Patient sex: M
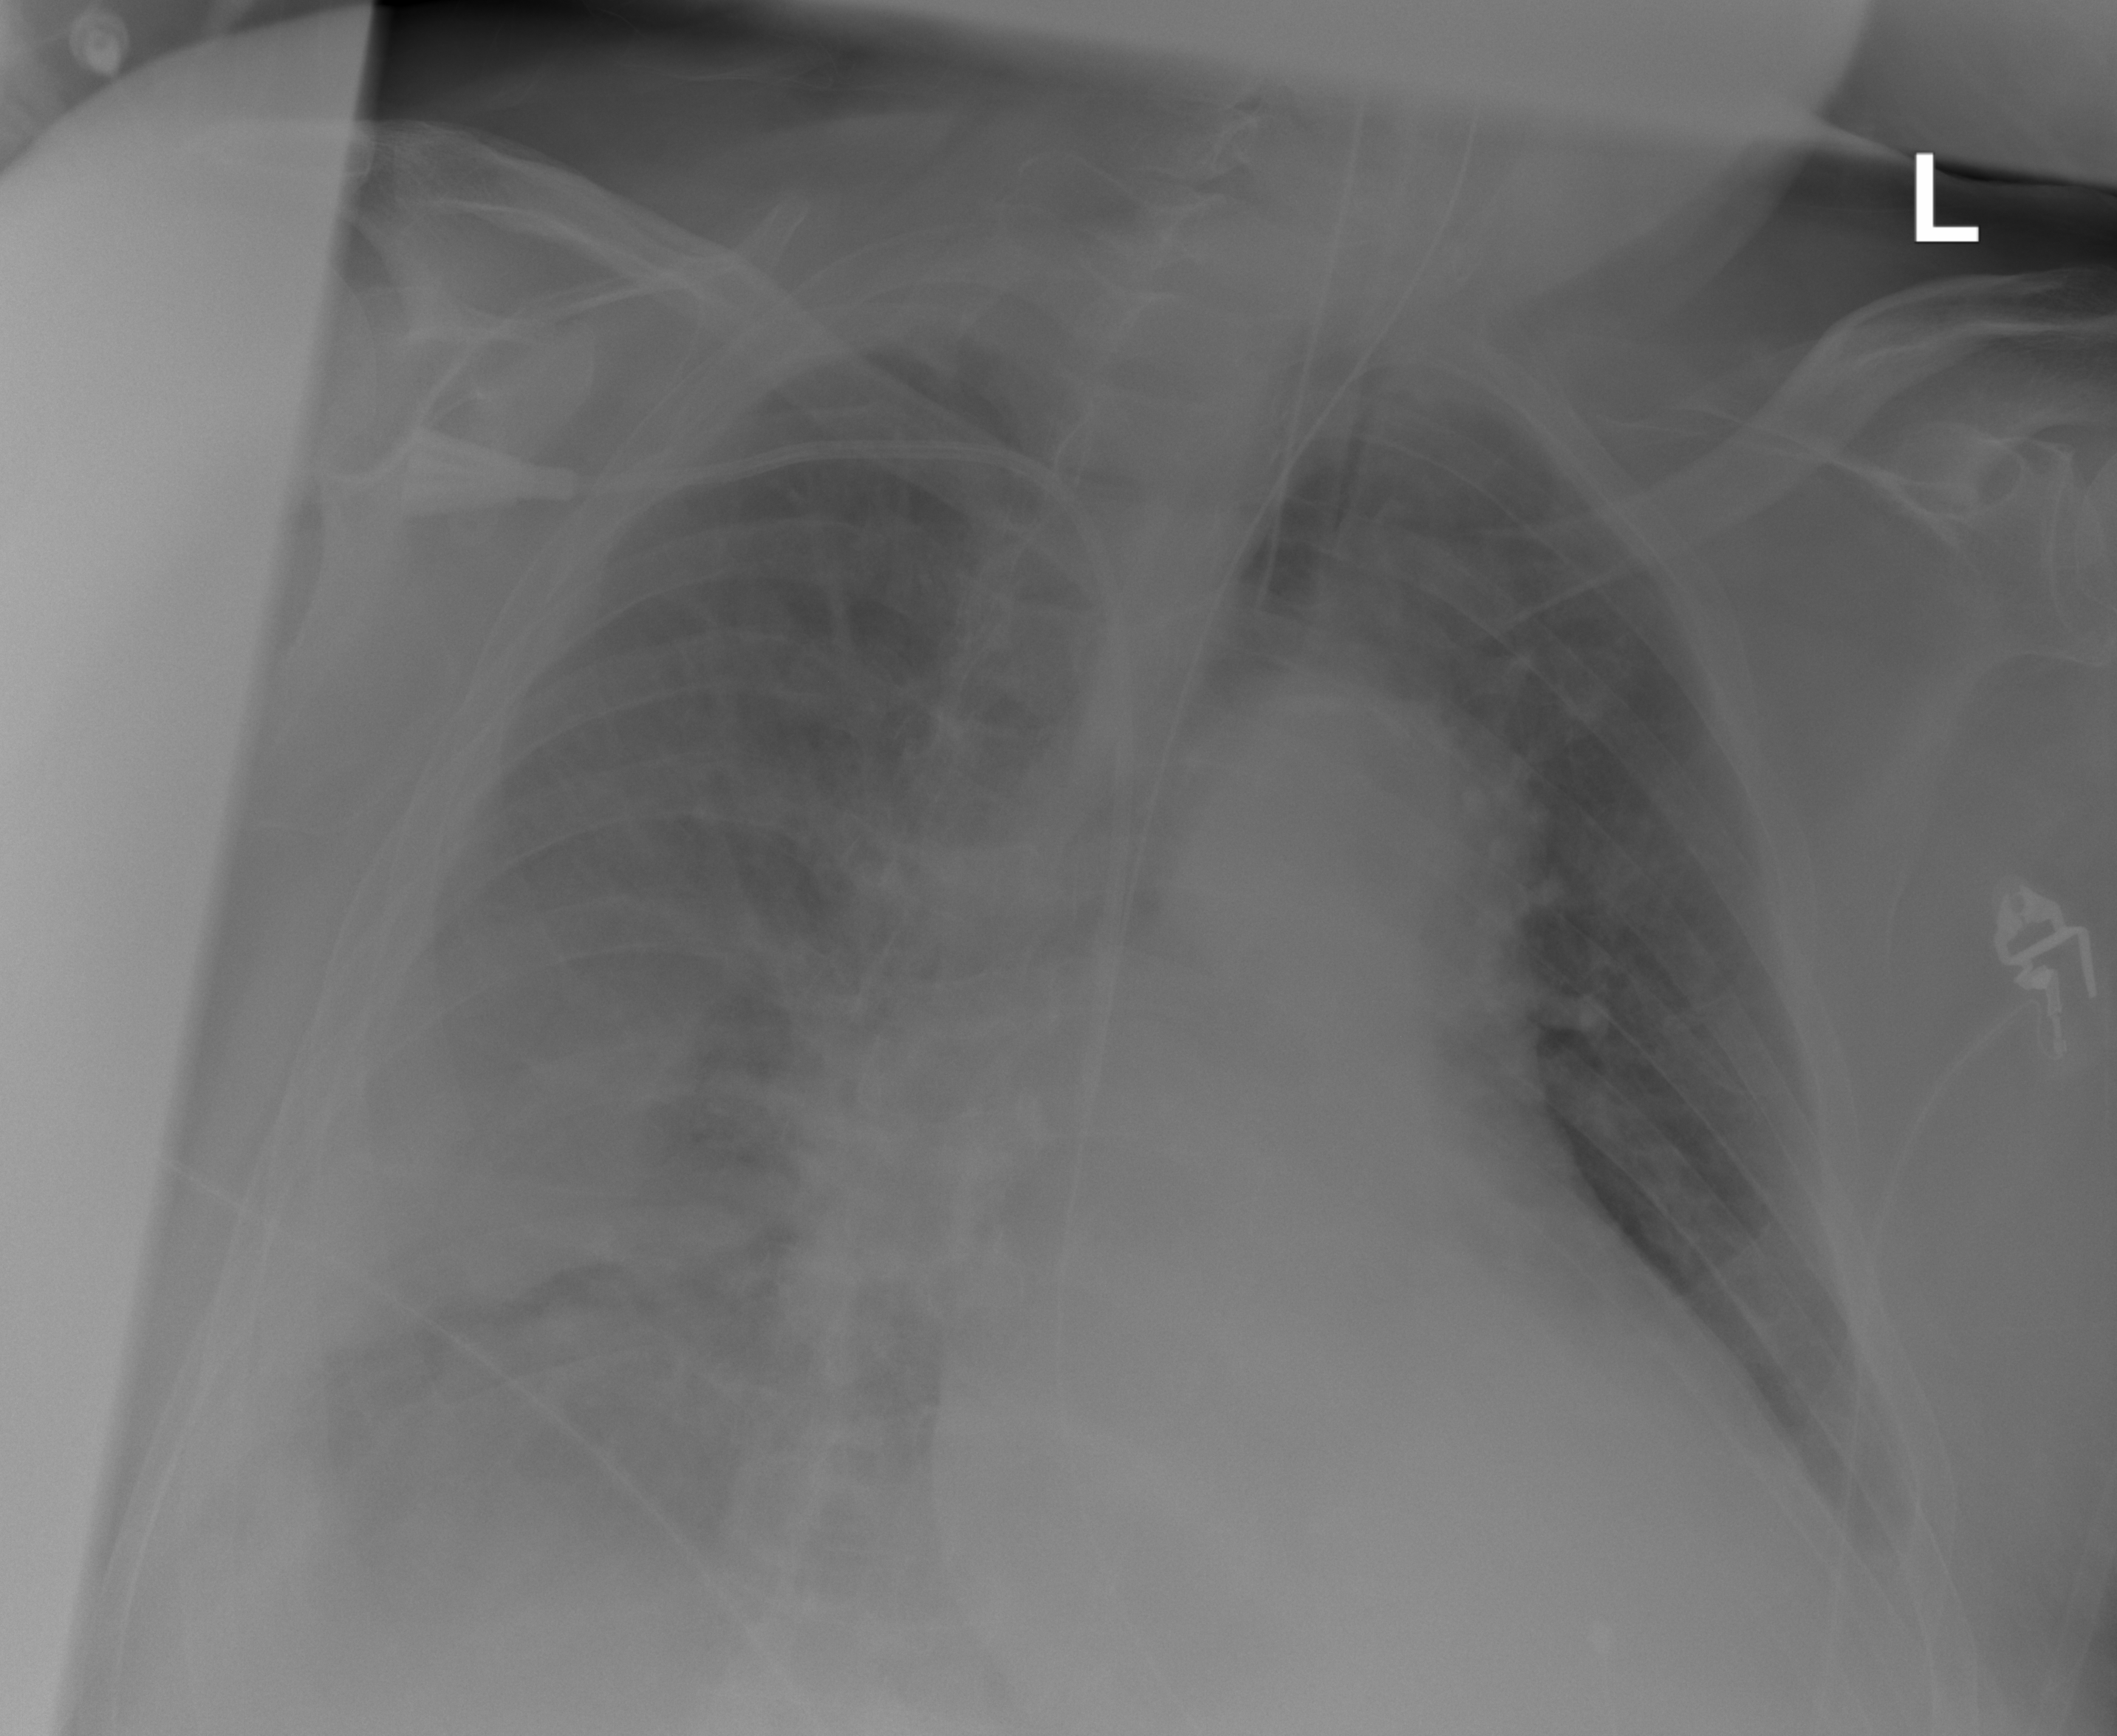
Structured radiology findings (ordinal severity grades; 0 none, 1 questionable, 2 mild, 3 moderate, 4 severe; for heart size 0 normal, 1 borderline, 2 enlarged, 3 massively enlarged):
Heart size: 2
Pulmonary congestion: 2
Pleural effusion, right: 3
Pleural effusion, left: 2
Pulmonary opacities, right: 2
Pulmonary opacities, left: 0
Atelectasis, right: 2
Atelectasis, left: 2